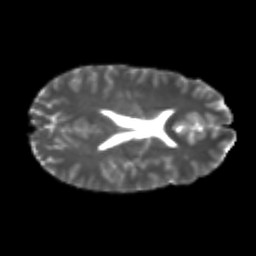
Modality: T2w
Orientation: axial
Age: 22
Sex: male
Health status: healthy
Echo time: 0.074 s